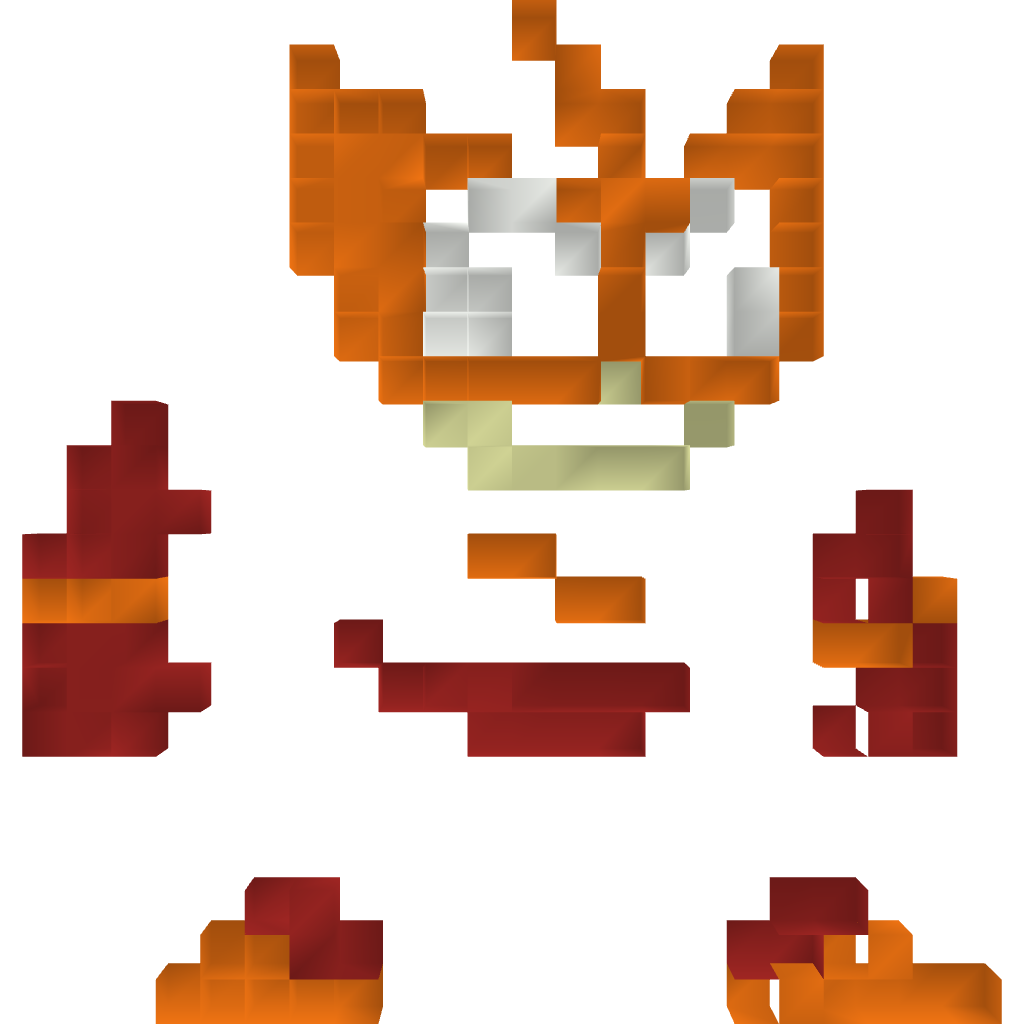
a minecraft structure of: Elecman (ErnieCIII)